Question: '''
{
import MaterialComponents.MaterialButtons_ButtonThemer
let buttonScheme = MDCButtonScheme()
MDCContainedButtonThemer.applyScheme(buttonScheme, to: car_Button)
}
'''
The code works fine, but the button colour is like this:
<URL>
I want to change the button colour to this:
[]
How can I do that?
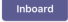
Answer: You can Change the button colour using the MDCColorScheming.
'''
buttonScheme.colorScheme = Your colour scheme(MDCColorScheming)
'''
You can check the link to get a better understanding of <URL>